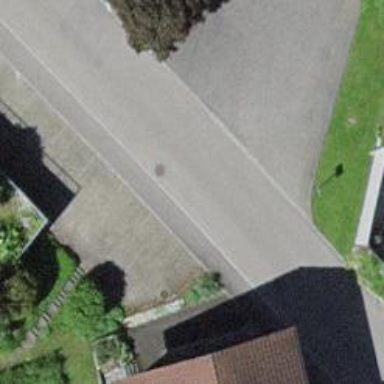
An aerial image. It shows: Residential road with sidewalk on the left.